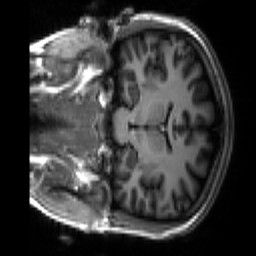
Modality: T1w
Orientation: coronal
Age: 19
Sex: female
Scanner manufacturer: siemens
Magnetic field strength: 3 T
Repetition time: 2.3 s
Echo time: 0.00266 s